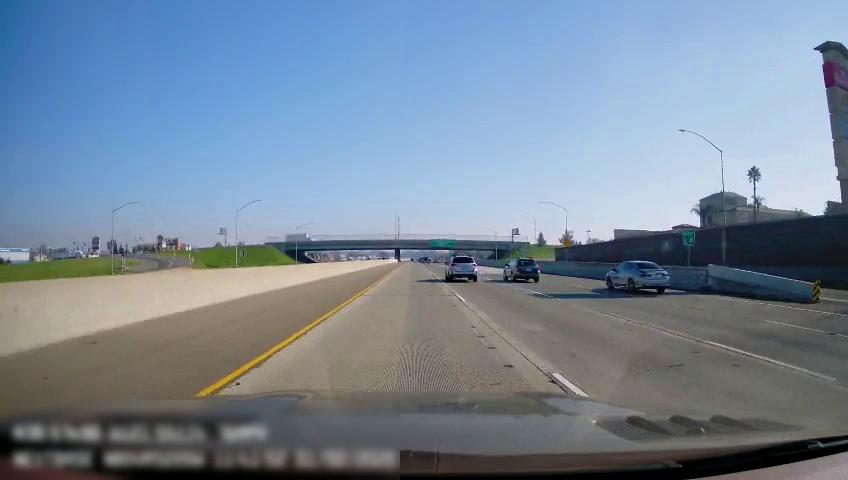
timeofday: Day
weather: Sunny
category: Drivable Space
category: Drivable Space
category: Vehicles | SUV
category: Vehicles | Car
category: Vehicles | SUV
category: Lanes | Current Lane
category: Lanes | Current Lane
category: Lanes | Current Lane
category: Lanes | Alternate Lane
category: Lanes | Alternate Lane
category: Lanes | Alternate Lane
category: Traffic | Signs
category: Traffic | Signs
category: Traffic | Signs